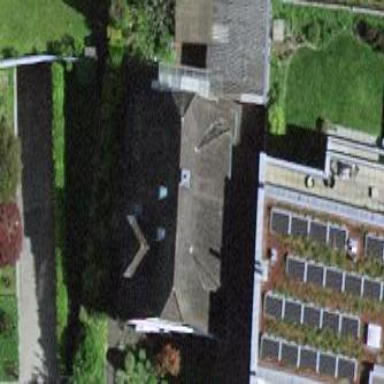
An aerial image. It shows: Detached building.